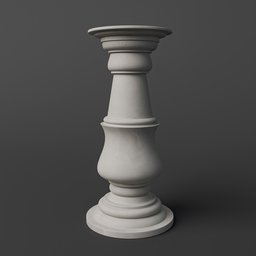
Label: architecture